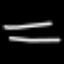
Label: line